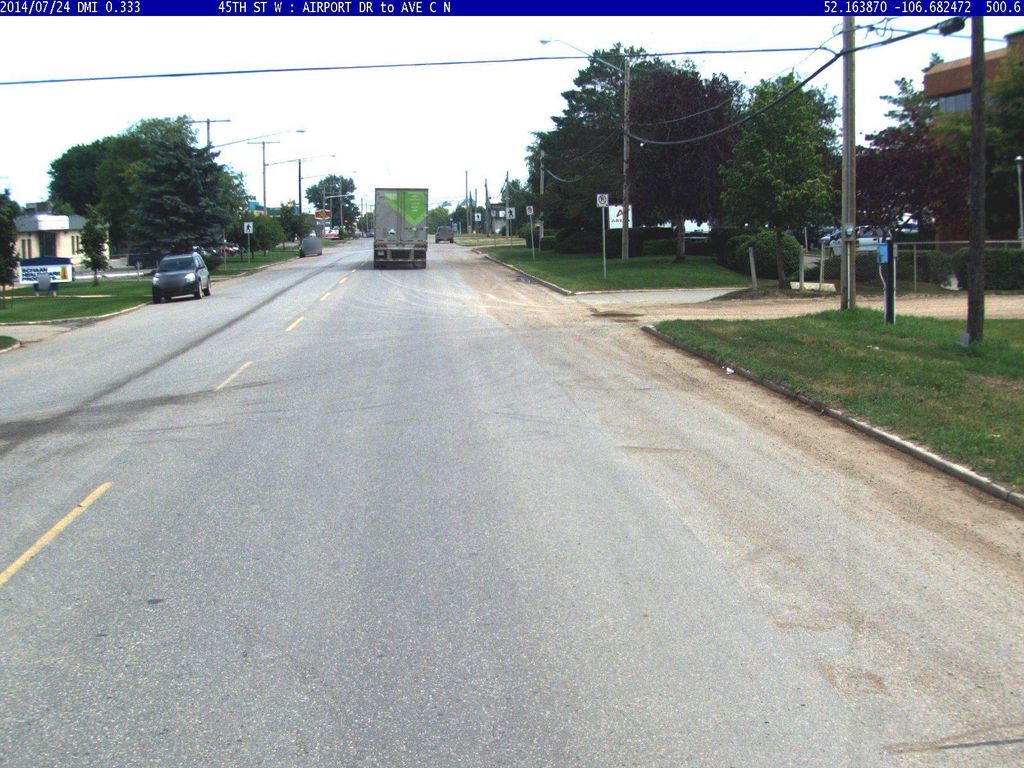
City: saskatoon